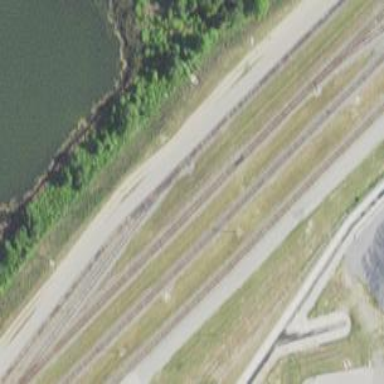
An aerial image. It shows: Railway yard.